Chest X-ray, PA view. Patient: 43 years old, sex F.
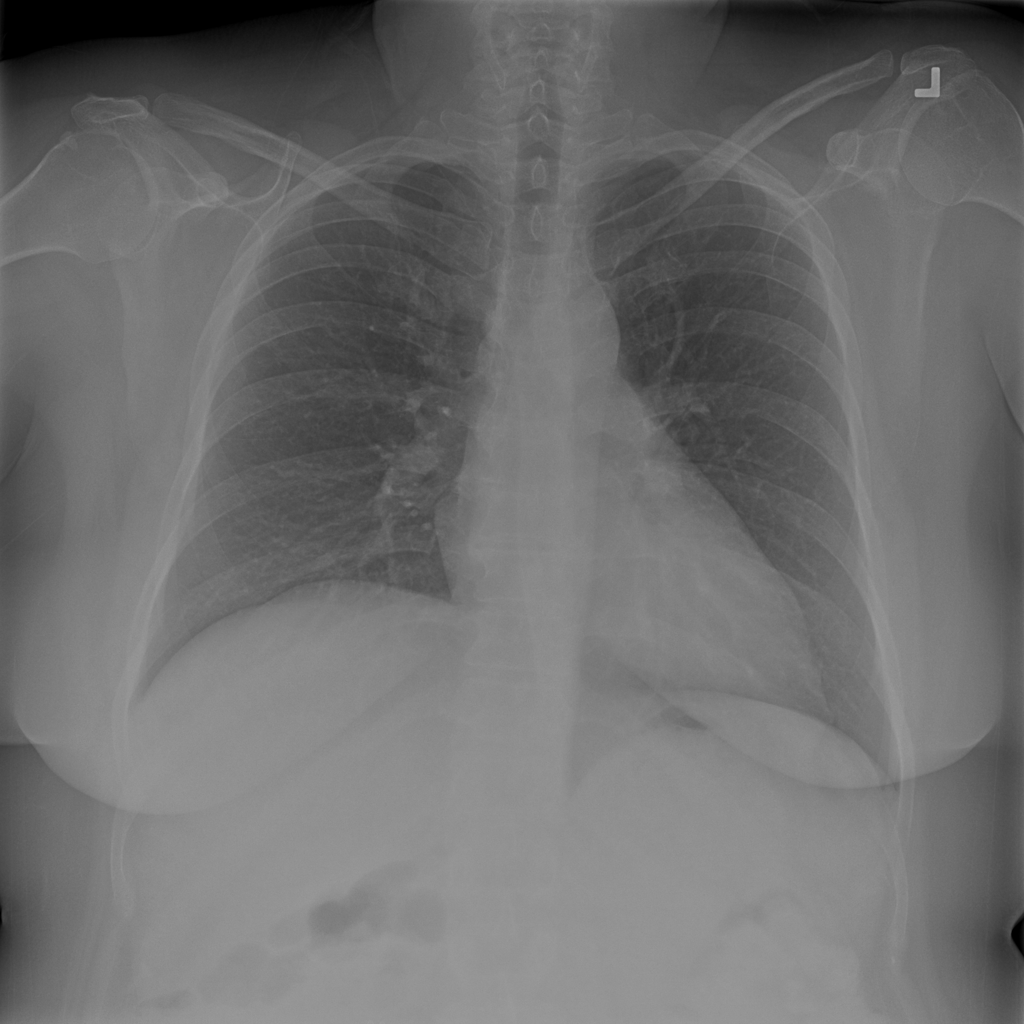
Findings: No Finding